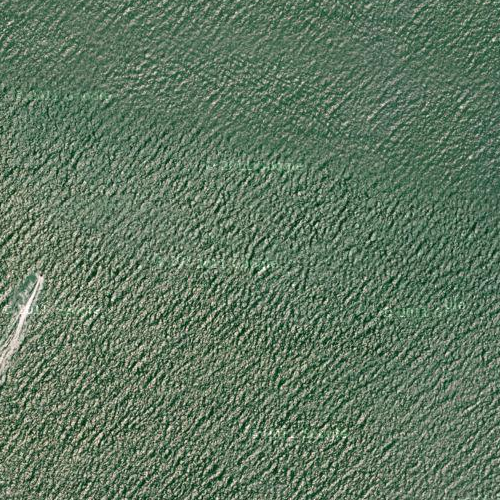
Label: sydney